Question: I have a table that gets updates of certain information, but not necessarily all information on a regular basis. I need a query that returns all the most recent fields, but doesn't return any duplicates. For example,

Here you can see that we got an updated closure date on 8/30 of 12/31 (used to be NULL). None of the other values I have got updated, but I still need to return all the values plus the new closure date.
Code to create Files table:
'''
CREATE TABLE IntersectIOTest.[dbo].[Files_Dummy](
[sysID] int,
[ZipFileName] varchar (64),
[TextFileName] varchar (64),
[ImportBatchDate] date,
[ImportFileDate] date,
[ArchiveLocation] varchar (64),
[ImportOutcome] varchar (16),
[FileDescription] varchar (16),
[ValuationDate] date,
[FileSize] int
)
INSERT INTO IntersectIOTest.[dbo].[Files_Dummy](
[sysID],
[ZipFileName],
[TextFileName],
[ImportBatchDate],
[ImportFileDate],
[ArchiveLocation],
[ImportOutcome],
[FileDescription],
[ValuationDate],
[FileSize]
)
VALUES
(3040,'RT630D_40932_2019_05_25_0000017775.zip','RT630D_40932_2019_05_25_0000017775.txt','2019-05-25 05:00:23.000','2019-05-25 05:00:23.000','C:\File Storage\Archive','Successful','SpecialCoding','2019-05-25',NULL),
(4783,'RT630D_40932_2019_08_31_0000017775.zip','RT630D_40932_2019_08_31_0000017775.txt','2019-08-31 02:00:29.000','2019-08-31 02:00:29.000','C:\File Storage\Archive','Successful','SpecialCoding','2019-08-31',NULL);
'''
Here is the code I currently have:
'''
WITH
FILES AS
(
SELECT *
FROM [dbo].[Files]
WHERE ImportOutcome = 'Successful'
AND FileDescription IN ('SpecialCoding')
),
SPCMAX AS
(
SELECT *
FROM (
SELECT MAX(FILES.ValuationDate) OVER (PARTITION BY [Claim-Number], Question /*addedd Question here*/) MAXVAL,
FILES.ValuationDate, FileID, [Claim-Number], [Question], [Response]
FROM [dbo].[SpecialCoding] SC
INNER JOIN FILES
ON SC.FileID = FILES.sysID
WHERE SC.Response IS NOT NULL -- Added this line here
) AS SC
PIVOT
(
MAX(Response)
FOR Question IN ([Client Name], [Customer Number], [Record Only], [Reorting Source Indicator Description], [Estimated Claim Closure Date])
) AS PivotTable
WHERE MAXVAL = ValuationDate
)
SELECT ValuationDate, FileID, [Claim-Number], [Client Name], [Customer Number], [Record Only],
[Reorting Source Indicator Description], [Estimated Claim Closure Date]
FROM SPCMAX
'''
My current script pivots the data and is returning two rows.
<URL>
What I need is this
<URL>
Thanks in advance for any help.
<URL>
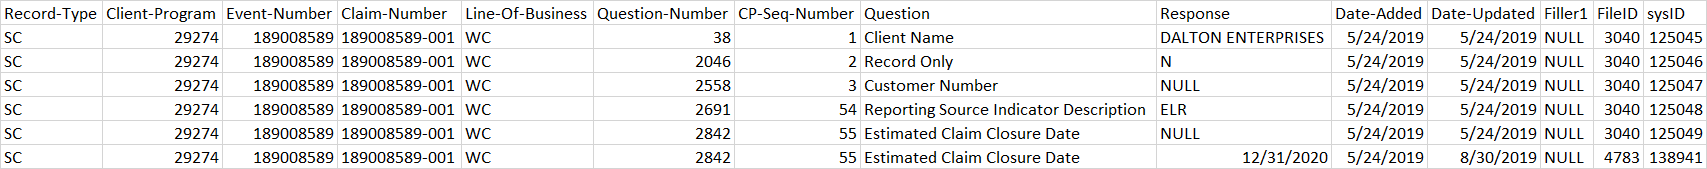
Answer: Please post your data in an easy to use way so people can help you easier. It's hard to help without knowing your data. I went ahead and did it for you so we could resolve this issue. You also need to clearly specify what data you currently have and exactly how you want it. You changed things several times, brought in new data elements, and some different logic so it made it challenging.
I was able to use to get a solution using 'CASE' statements and the 'PIVOT' function. The 'PIVOT' table could probably be cleaned up a little, but both solutions get you the desired results.
'''
CREATE TABLE [dbo].[SpecialCoding](
[Record-Type] varchar(2),
[Client-Program] int,
[Event-Number] varchar(16),
[Claim-Number] varchar(16),
[Line-Of-Business] varchar(2),
[Question-Number] int,
[CP-Seq-Number] int,
[Question] varchar(64),
[Response] varchar(64),
[Date-Added] date,
[Date-Updated] date,
[Filler] varchar(2),
[FileID] int,
[sysID] int
)
INSERT INTO [dbo].[SpecialCoding](
[Record-Type],
[Client-Program],
[Event-Number],
[Claim-Number],
[Line-Of-Business],
[Question-Number],
[CP-Seq-Number],
[Question],
[Response],
[Date-Added],
[Date-Updated],
[Filler],
[FileID],
[sysID]
)
VALUES
('SC',29274,189008589,'189008589-001','WC',38,1,'Client Name','DALTON ENTERPRISES','20190524','20190524',NULL,3040,125045),
('SC',29274,189008589,'189008589-001','WC',2046,2,'Record Only','N','20190524','20190524',NULL,3040,125046),
('SC',29274,189008589,'189008589-001','WC',2558,3,'Customer Number',NULL,'20190524','20190524',NULL,3040,125047),
('SC',29274,189008589,'189008589-001','WC',2691,54,'Reporting Source Indicator Description','ELR','20190524','20190524',NULL,3040,125048),
('SC',29274,189008589,'189008589-001','WC',2842,55,'Estimated Claim Closure Date',NULL,'20190524','20190524',NULL,3040,125049),
('SC',29274,189008589,'189008589-001','WC',2842,55,'Estimated Claim Closure Date','2020-12-31','20190524','20190830',NULL,4783,138941);
'''
'''
WITH CTE AS (
SELECT SC.*
FROM [dbo].[SpecialCoding] SC
INNER JOIN [dbo].[Files_Dummy] as FILES
ON SC.[FileID] = FILES.[sysID]
AND FILES.[ImportOutcome] = 'Successful'
AND FILES.[FileDescription] IN ('SpecialCoding')),
MAXDATE AS(
SELECT [Claim-Number],
MAX([Date-Updated]) AS MAX_DATE
FROM CTE
GROUP BY [Claim-Number]),
FILENUMBER AS(
SELECT CTE.[Claim-Number],
CTE.[FileID]
FROM CTE
INNER JOIN MAXDATE MD
ON CTE.[Claim-Number] = MD.[Claim-Number]
AND CTE.[Date-Updated] = MD.[MAX_DATE]),
SUB AS (
SELECT *
FROM (
SELECT CTE.*,
ROW_NUMBER() OVER(PARTITION BY [Claim-Number], [Question-Number] ORDER BY [Date-Updated] DESC) AS ROWN
FROM CTE) SUB
WHERE SUB.[ROWN] = 1)
SELECT sub.*,
MAXDATE.MAX_DATE AS "Valuation Date",
FILENUMBER.[FileID]
FROM (
SELECT CTE.[Claim-Number],
MAX(CASE WHEN CTE.[Question-Number] = 38 THEN CTE.Response ELSE NULL END) AS [Client Name],
MAX(CASE WHEN CTE.[Question-Number] = 2046 THEN CTE.Response ELSE NULL END) AS [Record Only],
MAX(CASE WHEN CTE.[Question-Number] = 2558 THEN CTE.Response ELSE NULL END) AS [Customer Number],
MAX(CASE WHEN CTE.[Question-Number] = 2691 THEN CTE.Response ELSE NULL END) AS [Reporting Source],
MAX(CASE WHEN CTE.[Question-Number] = 2842 THEN CTE.Response ELSE NULL END) AS [Estimated Closure Date]
FROM CTE
GROUP BY CTE.[Claim-Number]) sub
LEFT JOIN MAXDATE
ON MAXDATE.[Claim-Number] = sub.[Claim-Number]
LEFT JOIN FILENUMBER
ON FILENUMBER.[Claim-Number] = sub.[Claim-Number];
'''
'''
WITH CTE AS (
SELECT SC.*
FROM [dbo].[SpecialCoding] SC
INNER JOIN [dbo].[Files_Dummy] as FILES
ON SC.[FileID] = FILES.[sysID]
AND FILES.[ImportOutcome] = 'Successful'
AND FILES.[FileDescription] IN ('SpecialCoding')),
MAXDATE AS(
SELECT [Claim-Number],
MAX([Date-Updated]) AS MAX_DATE
FROM CTE
GROUP BY [Claim-Number]),
FILENUMBER AS(
SELECT CTE.[Claim-Number],
CTE.[FileID]
FROM CTE
INNER JOIN MAXDATE MD
ON CTE.[Claim-Number] = MD.[Claim-Number]
AND CTE.[Date-Updated] = MD.[MAX_DATE]),
SUB AS (
SELECT *
FROM (
SELECT CTE.*,
ROW_NUMBER() OVER(PARTITION BY [Claim-Number], [Question-Number] ORDER BY [Date-Updated] DESC) AS ROWN
FROM CTE) SUB
WHERE SUB.[ROWN] = 1),
PT AS (
SELECT *
FROM (
SELECT CTE.[Claim-Number],
CTE.[Question-Number],
CTE.[Response]
FROM CTE
) sub
PIVOT (
MAX([Response])
FOR [Question-Number] IN ([38],[2046],[2558],[2691],[2842])) AS pivot_table)
SELECT PT.[38] AS "Client Name",
PT.[2046] AS "Record Only",
PT.[2558] AS "Customer Number",
PT.[2691] AS "Reporting Source Indicator Description",
PT.[2842] AS "Estimated Claim Closure Date",
MAXDATE.[MAX_DATE] AS [Valuation Date],
FILENUMBER.[FileID]
FROM PT
LEFT JOIN MAXDATE
ON MAXDATE.[Claim-Number] = PT.[Claim-Number]
LEFT JOIN FILENUMBER
ON FILENUMBER.[Claim-Number] = PT.[Claim-Number];
'''
'''
WITH FILES AS (
SELECT *
FROM [dbo].[Files_Dummy]
WHERE ImportOutcome = 'Successful'
AND FileDescription IN ('SpecialCoding')),
CTE AS (
SELECT [Claim-Number],
[Question-Number],
MAX([Date-Updated]) AS MAX_DATE
FROM [dbo].[SpecialCoding] SC
INNER JOIN FILES
ON SC.[FileID] = FILES.[sysID]
GROUP BY [Claim-Number],[Question-Number]),
MAXDATE AS(
SELECT [Claim-Number],
MAX([MAX_DATE]) AS MAX_DATE
FROM CTE
GROUP BY [Claim-Number]),
FILENUMBER AS(
SELECT SC.[Claim-Number],
SC.[FileID]
FROM [dbo].[SpecialCoding] SC
INNER JOIN MAXDATE MD
ON SC.[Claim-Number] = MD.[Claim-Number]
AND SC.[Date-Updated] = MD.[MAX_DATE]
INNER JOIN FILES
ON SC.[FileID] = FILES.[sysID])
SELECT sub.*,
MAXDATE.MAX_DATE AS "Valuation Date",
FILENUMBER.[FileID]
FROM (
SELECT t2.[Claim-Number],
MAX(CASE WHEN t2.[Question-Number] = 38 THEN t2.Response ELSE NULL END) AS [Client Name],
MAX(CASE WHEN t2.[Question-Number] = 2046 THEN t2.Response ELSE NULL END) AS [Record Only],
MAX(CASE WHEN t2.[Question-Number] = 2558 THEN t2.Response ELSE NULL END) AS [Customer Number],
MAX(CASE WHEN t2.[Question-Number] = 2691 THEN t2.Response ELSE NULL END) AS [Reporting Source],
MAX(CASE WHEN t2.[Question-Number] = 2842 THEN t2.Response ELSE NULL END) AS [Estimated Closure Date]
FROM [dbo].[SpecialCoding] t2
INNER JOIN CTE
ON CTE.[Claim-Number] = t2.[Claim-Number]
AND CTE.[Question-Number] = t2.[Question-Number]
AND CTE.[MAX_DATE] = t2.[Date-Updated]
GROUP BY t2.[Claim-Number]) sub
LEFT JOIN MAXDATE
ON MAXDATE.[Claim-Number] = sub.[Claim-Number]
LEFT JOIN FILENUMBER
ON FILENUMBER.[Claim-Number] = sub.[Claim-Number];
'''
'''
WITH FILES AS (
SELECT *
FROM [dbo].[Files_Dummy]
WHERE ImportOutcome = 'Successful'
AND FileDescription IN ('SpecialCoding')),
CTE AS (
SELECT [Claim-Number],
[Question-Number],
MAX([Date-Updated]) AS MAX_DATE
FROM [dbo].[SpecialCoding] SC
INNER JOIN FILES
ON SC.[FileID] = FILES.[sysID]
GROUP BY [Claim-Number],[Question-Number]),
MAXDATE AS(
SELECT [Claim-Number],
MAX([MAX_DATE]) AS MAX_DATE
FROM CTE
GROUP BY [Claim-Number]),
FILENUMBER AS(
SELECT SC.[Claim-Number],
SC.[FileID]
FROM [dbo].[SpecialCoding] SC
INNER JOIN MAXDATE MD
ON SC.[Claim-Number] = MD.[Claim-Number]
AND SC.[Date-Updated] = MD.[MAX_DATE]
INNER JOIN FILES
ON SC.[FileID] = FILES.[sysID]),
PT AS (
SELECT *
FROM (
SELECT t2.[Claim-Number],
t2.[Question-Number],
t2.[Response]
FROM [dbo].[SpecialCoding] t2
INNER JOIN CTE
ON CTE.[Claim-Number] = t2.[Claim-Number]
AND CTE.[Question-Number] = t2.[Question-Number]
AND CTE.[MAX_DATE] = t2.[Date-Updated]
) sub
PIVOT (
MAX([Response])
FOR [Question-Number] IN ([38],[2046],[2558],[2691],[2842])) AS pivot_table)
SELECT PT.[38] AS "Client Name",
PT.[2046] AS "Record Only",
PT.[2558] AS "Customer Number",
PT.[2691] AS "Reporting Source Indicator Description",
PT.[2842] AS "Estimated Claim Closure Date",
MAXDATE.[MAX_DATE] AS [Valuation Date],
FILENUMBER.[FileID]
FROM PT
LEFT JOIN MAXDATE
ON MAXDATE.[Claim-Number] = PT.[Claim-Number]
LEFT JOIN FILENUMBER
ON FILENUMBER.[Claim-Number] = PT.[Claim-Number];
'''
<URL>
Let me walk you through what I am attempting to do.
Your 'FILES' common table expression (CTE), I am not sure about since I don't see that data.
The 'CTE' CTE, is trying to get this.
<URL>
For each combination of 'Claim-Number' and 'Question', ONLY pull the one with the max date. This means that the row in red will not show up in the results. I kept 'Question-Number' in there just because it is a one-to-one relationship with 'Question' and won't affect the combination.
Then, take your full data set and inner join in to the 'CTE' that we created on the field 'Claim-Number', 'Question', 'Question-Number', and 'Date-Updated'. The colored rows match up, so the row in the white background will not show up in the results. This means wherever 'Claim-Number', 'Question', 'Question-Number', and 'Date-Updated' match exactly on both data sets, keep those rows.
<URL>
<URL>
So now we have the data set below.
<URL>
Now, use 'CASE' statements to pivot the data and get the data set below.
<URL>
Now in the top, we created 'MAXDATE', which is the data set below. All the rows in red will NOT show up in the result because all we are doing is selecting the 'MAX' 'Date-Updated' for that 'Claim-Number'.
<URL>
Join the pivoted data with 'MAXDATE' to get the final result.
<URL>
Then depending on your logic for 'File-ID', we could bring that in as well. It looks like you are pulling the 'File-ID' for the latest 'Response', the one with the most recent 'Date-Updated'. Hope that helps clear some of it up! I would honestly change the query a little bit and use 'Question-Number' instead of 'Question'. It was also challenging because the requirements were changing and you introduced new data a couple times.